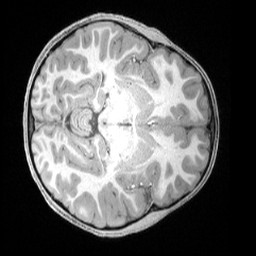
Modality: T1w
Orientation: axial
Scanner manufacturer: siemens
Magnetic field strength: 3 T
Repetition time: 2.4 s
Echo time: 0.00224 s